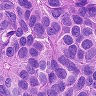
Metastatic tissue present: yes